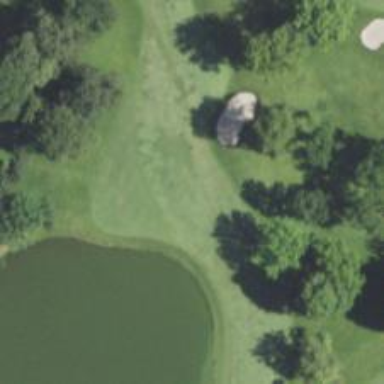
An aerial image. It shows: View of golf hole.